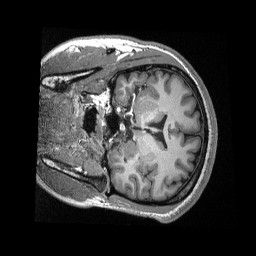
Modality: T1w
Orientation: coronal
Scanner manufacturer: siemens
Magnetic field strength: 3 T
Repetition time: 2.3 s
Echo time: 0.00308 s